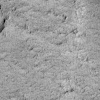
Atmospheric dust classification: not_dusty